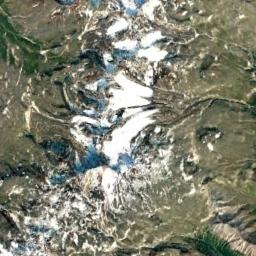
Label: snowberg